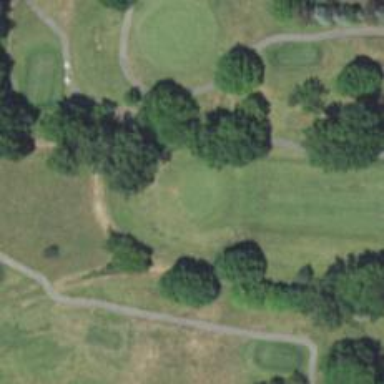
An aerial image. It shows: Golf hole.